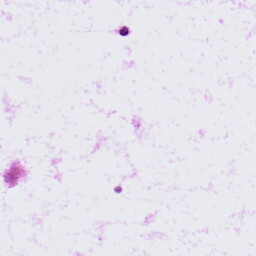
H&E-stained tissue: LymphNode